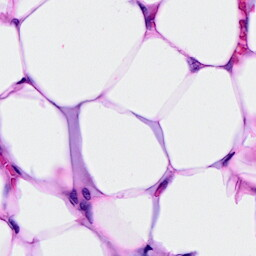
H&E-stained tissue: Breast